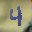
Label: 4